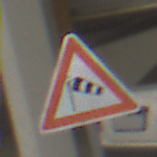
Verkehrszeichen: SeitenwindVonLinks
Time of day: Midday
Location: Roofed (Urban)
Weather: Overcast
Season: NotSpecified
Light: Artificial